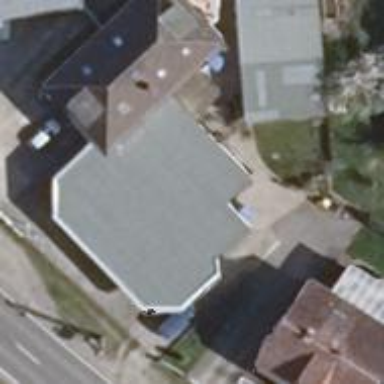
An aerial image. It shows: Building that houses car shop.